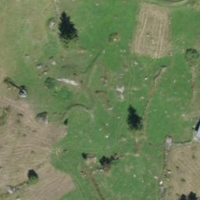
EUNIS habitat code: 23
Species observed at this site:
Geum montanum